Question: Final task is to upload photos to site.
When i click on Upload photo - Window from Windows pops up and ask user to select pictures

I managed somehow to click on Upload and the window opens.
'''
try:
myElem = WebDriverWait(driver, delay).until(EC.presence_of_element_located((By.XPATH, '/html/body/div[1]/main/div[2]/div/div/div[2]/section[1]/div/div[2]/div/label/div/div[1]/div/div'))) #.click(
myElem.click()
myElem.SendKeys("path")
except TimeoutException:
errorDuringFill = True
'''
Also tried with <URL>
Wasn't able to accomplish it.
Using:
'''
webdriver.Firefox()
'''
'''
<div class="listing-editor__box-content">
<input id="img-file-input" type="file" multiple="multiple" accept=".png, .jpg, .jpeg" class="listing-editor__input-img-files" aria-required="true" aria-invalid="false">
<div class="btn btn--large btn--wide bg--dark-gray">
<div class="d--fl jc--c ai--c">
<i class="l-icon cloud m--r--2"></i>
<div class="tc--white">UPLOAD PHOTOS</div>
</div>
</div>
<div class="tc--lg">or drag them in</div>
</div>
'''
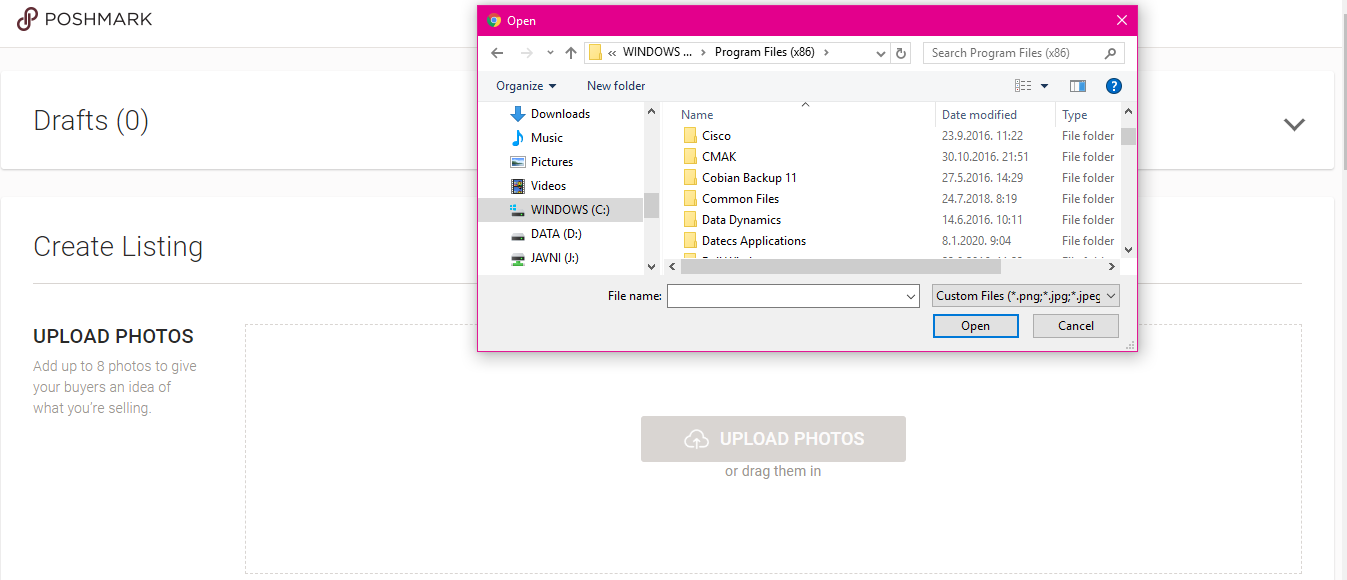
Answer: Try with below locator using 'ID' instead 'absolute xpath'
'''
myElem = WebDriverWait(driver, delay).until(EC.presence_of_element_located((By.ID, 'img-file-input')))
myElem.send_keys("path")
'''